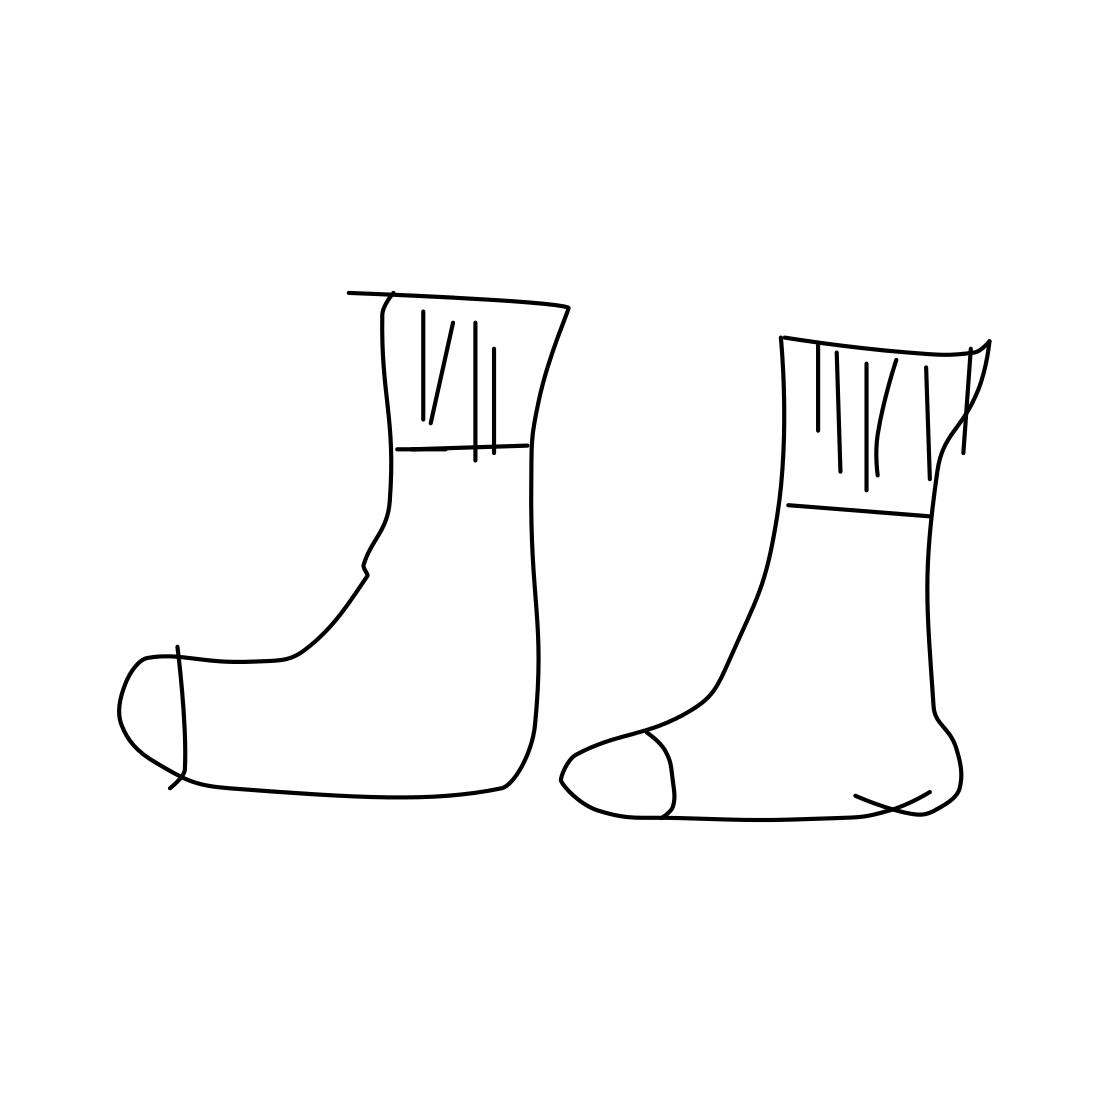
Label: socks